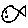
Label: fish